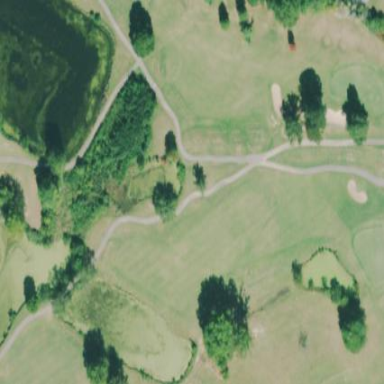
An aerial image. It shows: Scenic golf fairway.